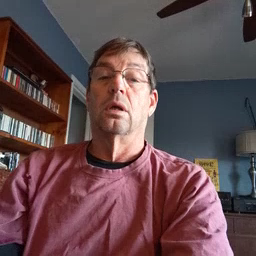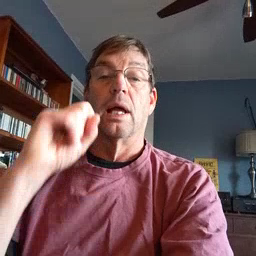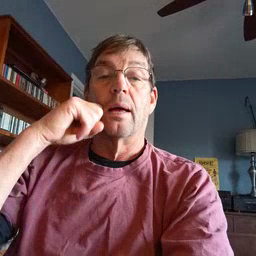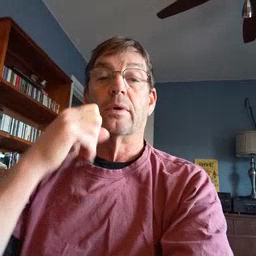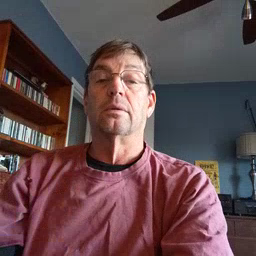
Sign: apple